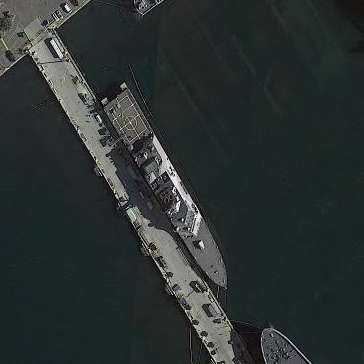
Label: Freedom-class_combat_ship